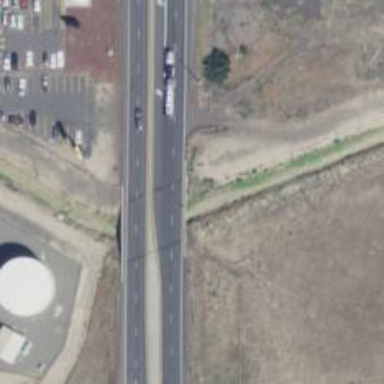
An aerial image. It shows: Primary highway bridge.